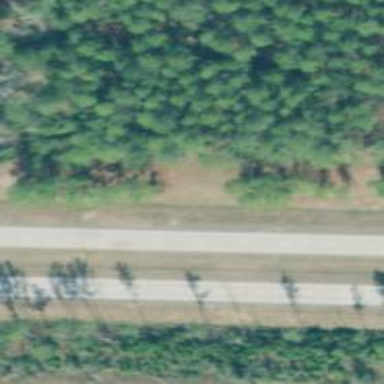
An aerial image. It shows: Dual carriageway expressway classified as trunk highway.